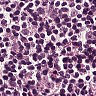
Metastatic tissue present: yes